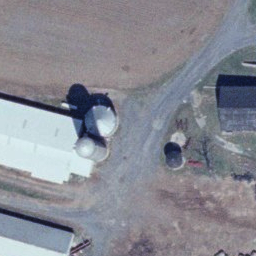
Label: storage tanks